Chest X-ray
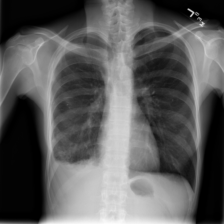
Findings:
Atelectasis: negative
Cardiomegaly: negative
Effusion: positive
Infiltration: negative
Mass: negative
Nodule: negative
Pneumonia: negative
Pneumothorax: negative
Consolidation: negative
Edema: negative
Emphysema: negative
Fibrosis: negative
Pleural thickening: negative
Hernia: negative